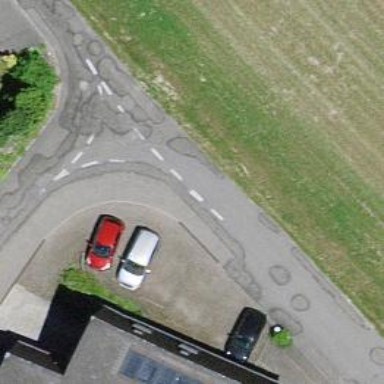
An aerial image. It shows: Residential road.